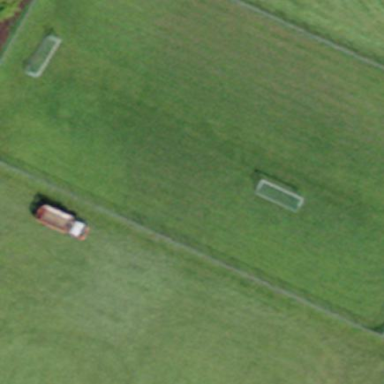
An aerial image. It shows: Soccer pitch for outdoor sports and leisure activities.